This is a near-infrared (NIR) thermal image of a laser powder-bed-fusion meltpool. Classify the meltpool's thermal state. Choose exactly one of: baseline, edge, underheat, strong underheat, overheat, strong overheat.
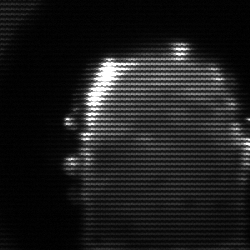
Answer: baseline